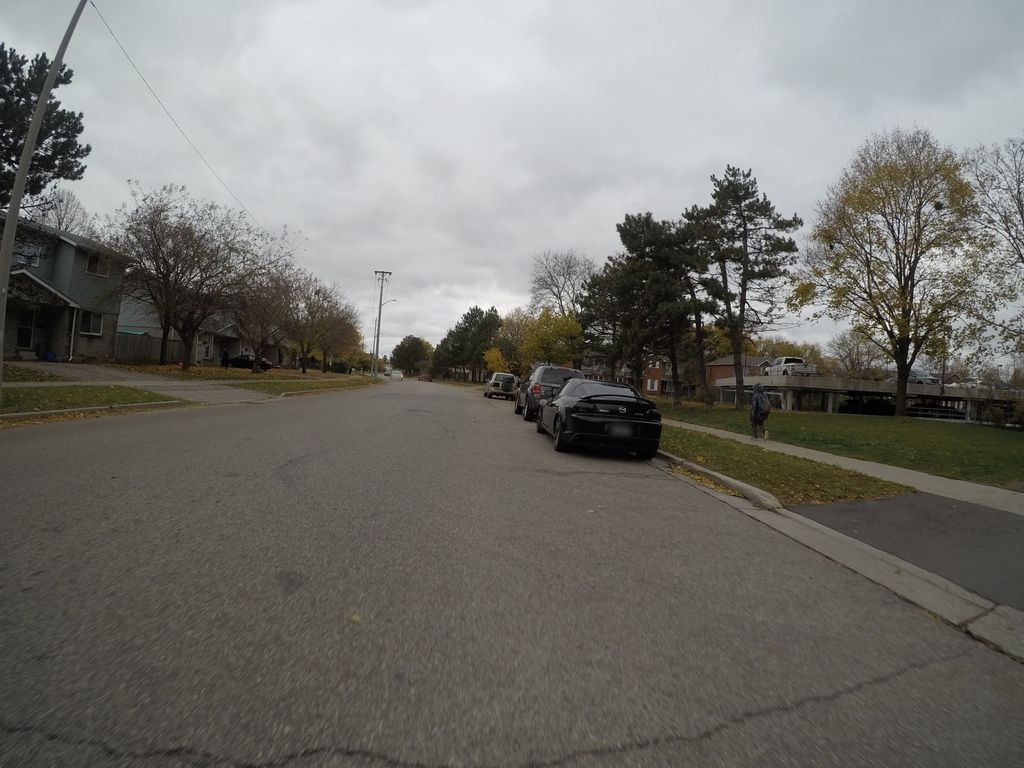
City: kitchener-waterloo